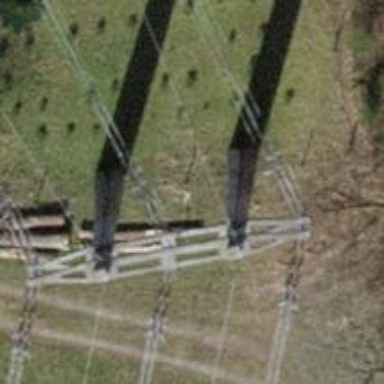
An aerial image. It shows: Power line is depicted.